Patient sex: F
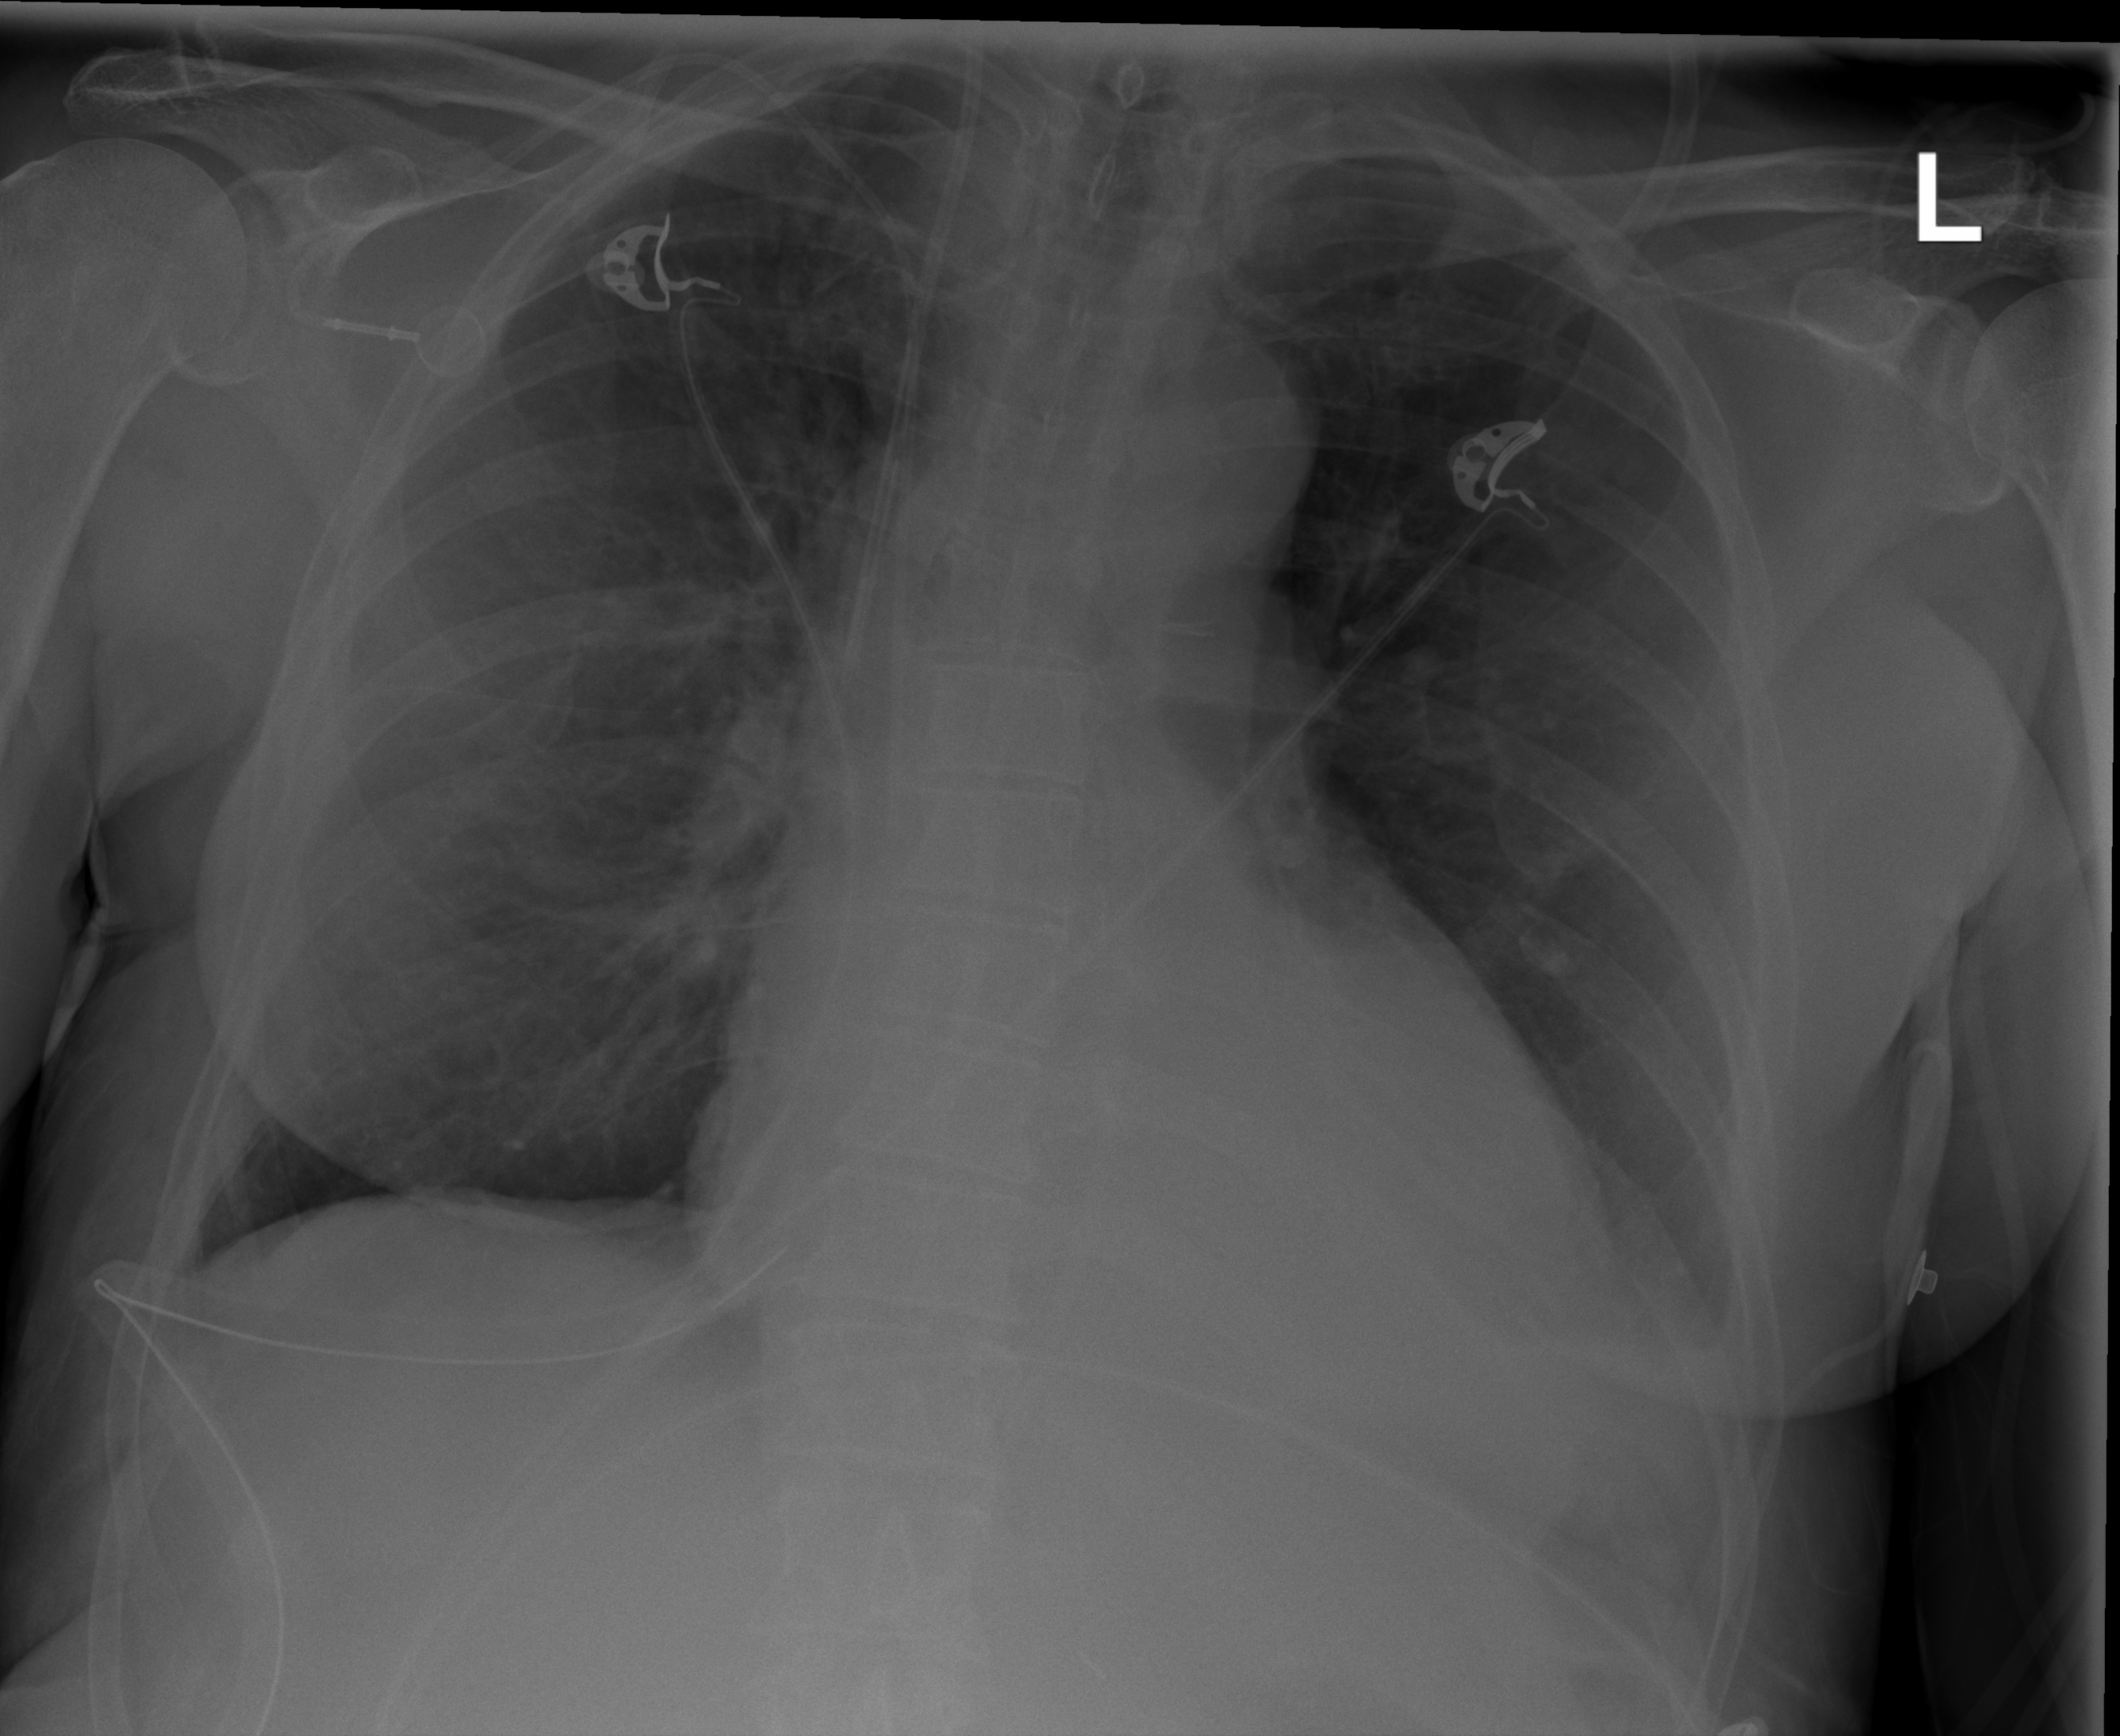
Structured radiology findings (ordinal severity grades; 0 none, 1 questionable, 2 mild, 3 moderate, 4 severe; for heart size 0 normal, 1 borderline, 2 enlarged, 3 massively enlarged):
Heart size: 2
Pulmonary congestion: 2
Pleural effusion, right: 0
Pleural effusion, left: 2
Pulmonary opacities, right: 0
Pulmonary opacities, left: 0
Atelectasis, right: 2
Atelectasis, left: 2